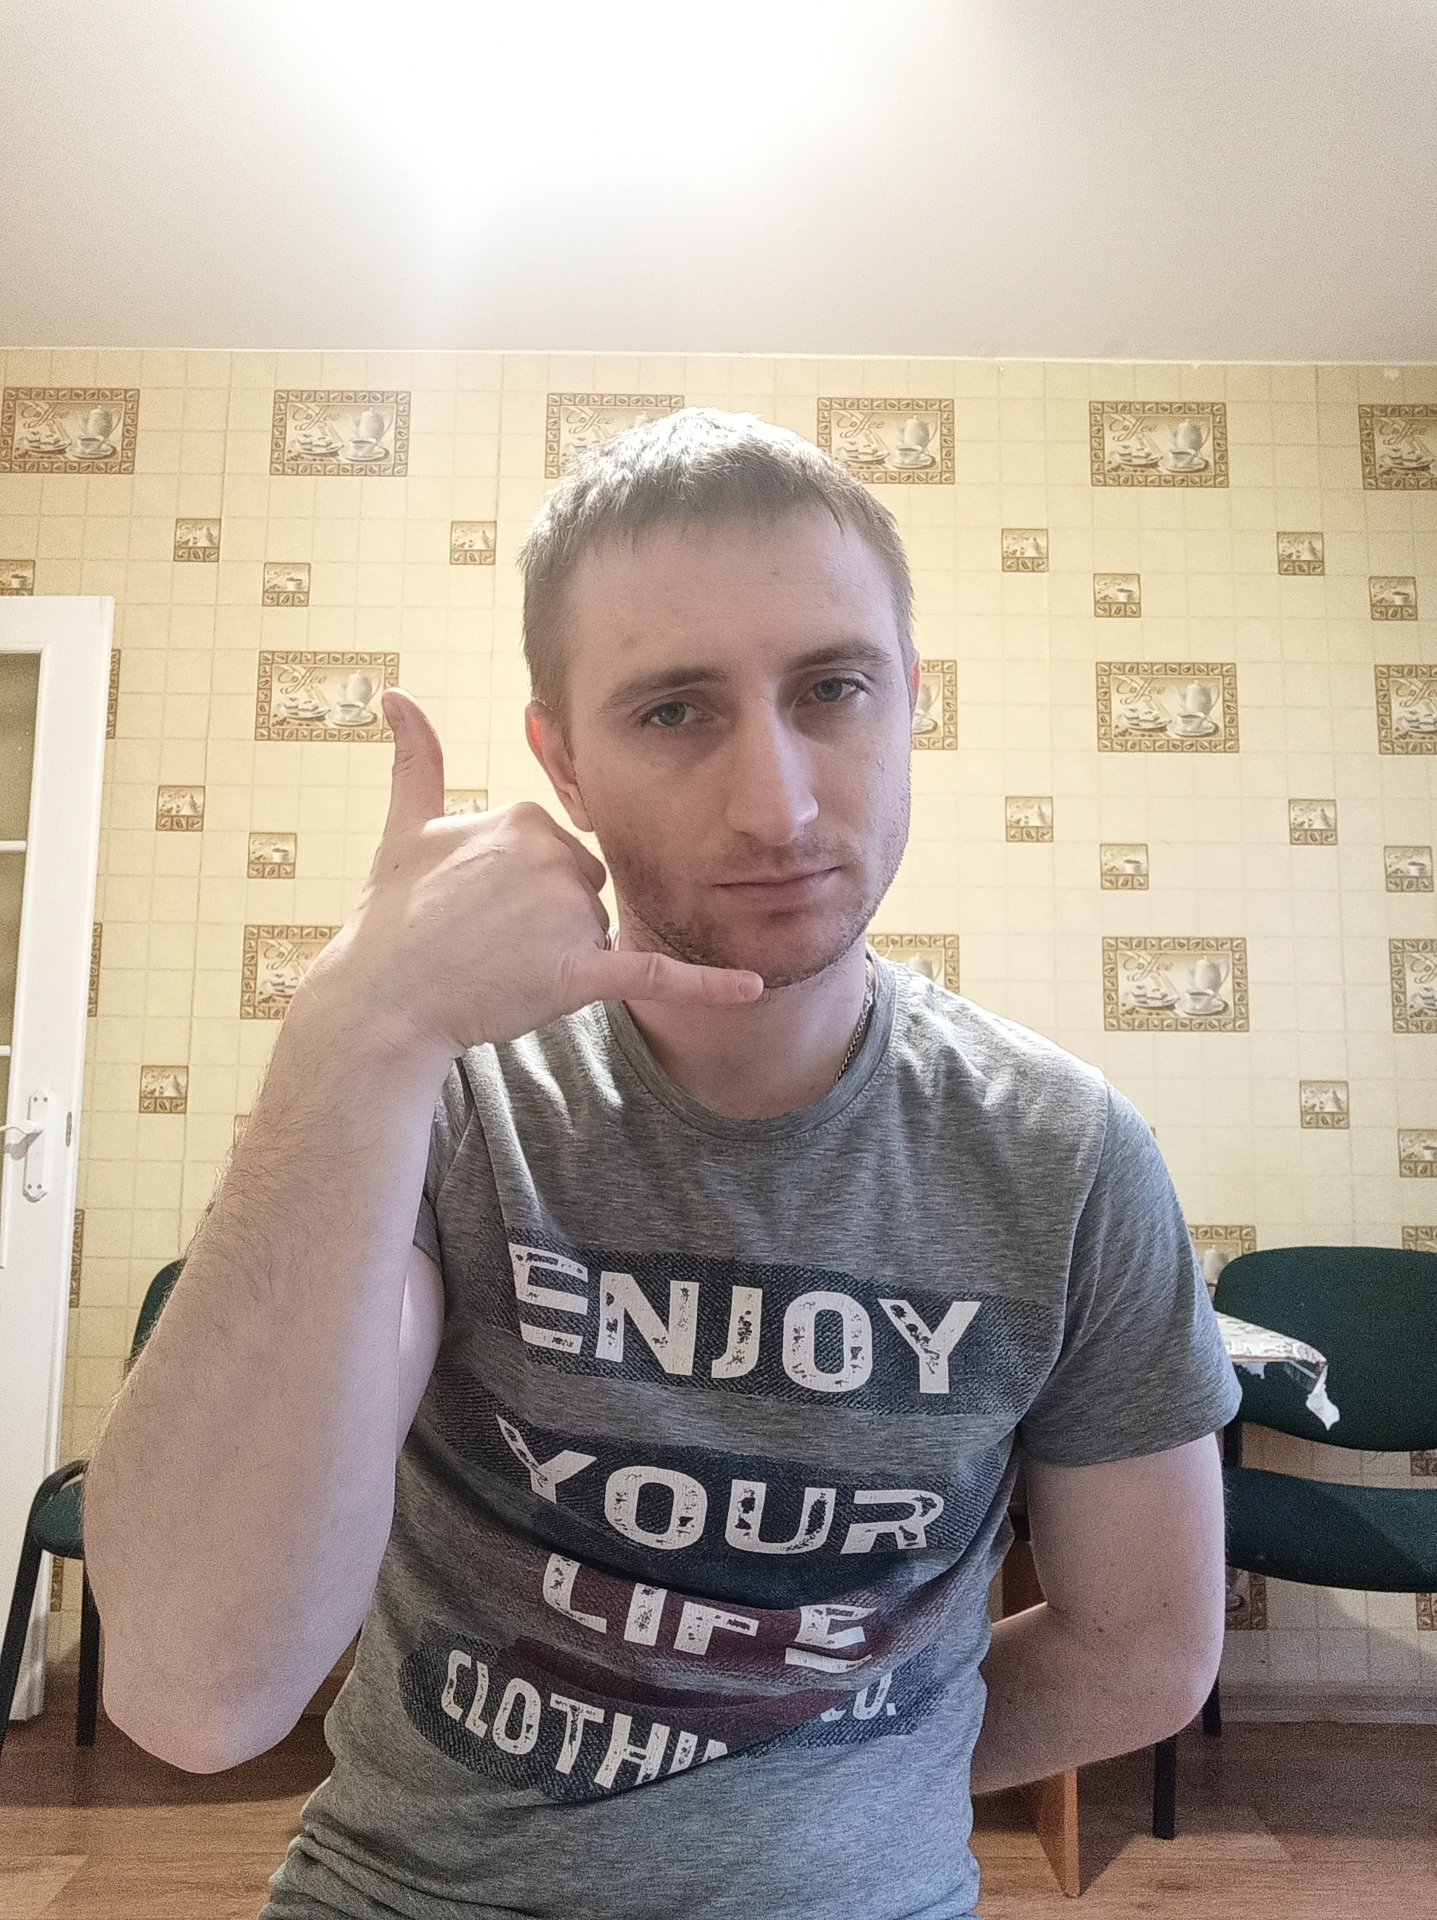
Label: clear